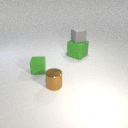
small green rubber cube in front of large green rubber cube